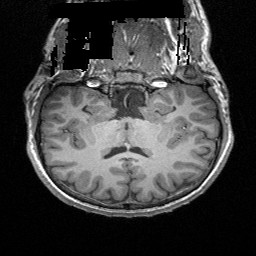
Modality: T1w
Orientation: sagittal